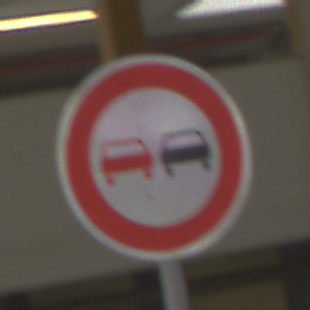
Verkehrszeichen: Ueberholverbot
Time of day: Midday
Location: Roofed (Urban)
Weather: Overcast
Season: NotSpecified
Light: Artificial